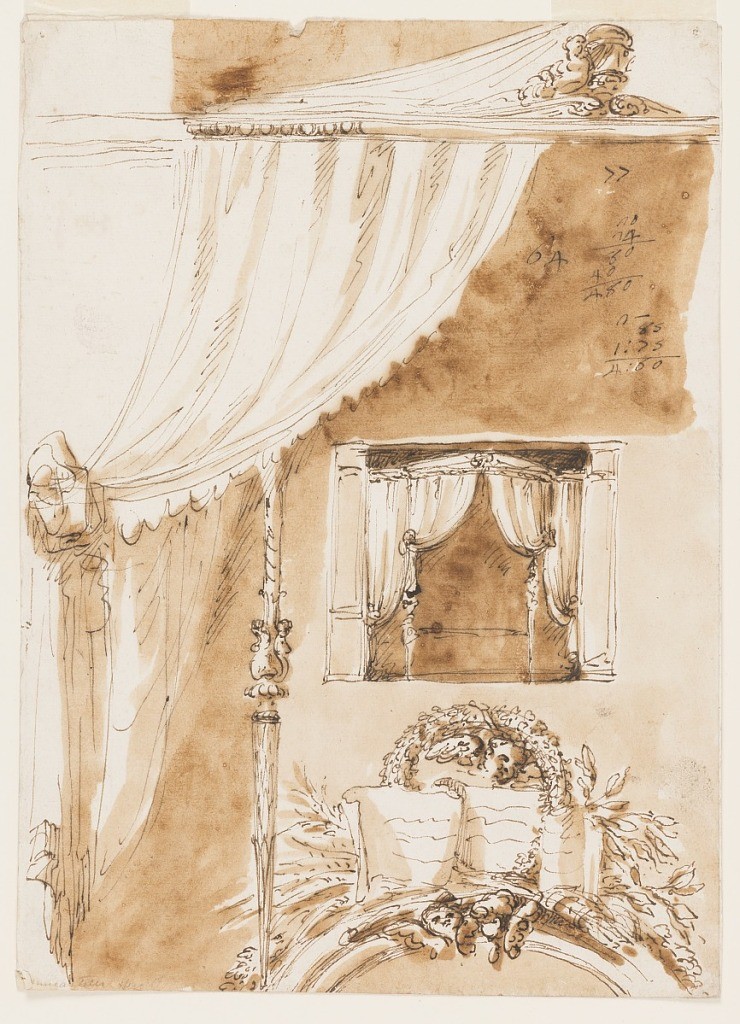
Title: Bed Alcove
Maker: Giuseppe Barberi, Italian, 1746–1809
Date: ca. 1790
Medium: Pen and brown ink, brush and brown wash, graphite on off-white laid paper, lined
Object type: Drawing
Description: Left half of a tented bed alcove shown. Visible within is a bedframe decorated with cherubs and a leaves. A small square, possibly representing a mirror, shows another view of the tenting.